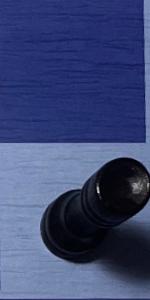
Label: Rook_Black